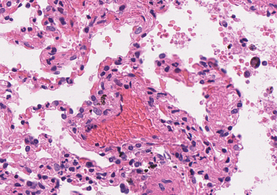
Tumor epithelial tissue: no
Tumor-associated stroma tissue: no
Normal tissue: yes